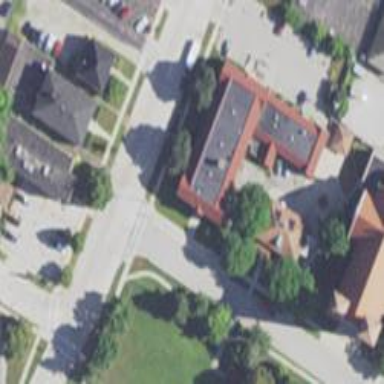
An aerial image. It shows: School.